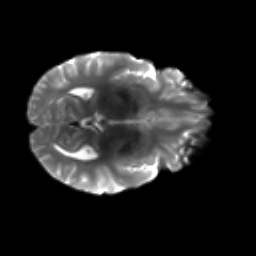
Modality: T2w
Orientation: axial
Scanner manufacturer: siemens
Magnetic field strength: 3 T
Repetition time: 4.16 s
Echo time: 0.0806 s